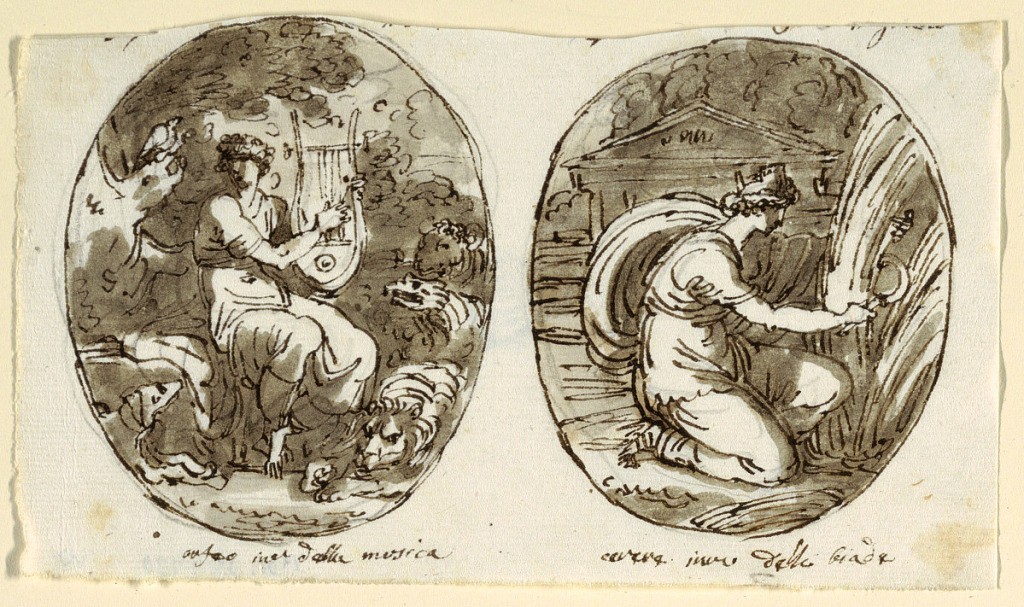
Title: Orpheus, Ceres, Design for Vaulted Ceiling, Sala dei Legislatori, Palazzo Conti-Sinibaldi, Faenza
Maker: Felice Giani, Italian, 1758–1823
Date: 1787–1802
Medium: Pen and ink, brush and greyish-brown wash over black chalk on laid paper
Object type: Drawing
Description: Orpheus seated beneath trees, plays lyre while quadrupeds and birds listen. Inscribed in ink: orfeo inv della musica.   At right, Ceres show in profile, kneeling and turned toward right, cutting grain with sickle. Temple and trees in rear. Inscribed below: cerere inv delle biade. Lower parts of letters and figures at upper edge.